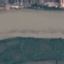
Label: River